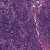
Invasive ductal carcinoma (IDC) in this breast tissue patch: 0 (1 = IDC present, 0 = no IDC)